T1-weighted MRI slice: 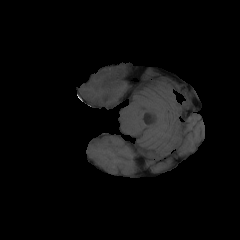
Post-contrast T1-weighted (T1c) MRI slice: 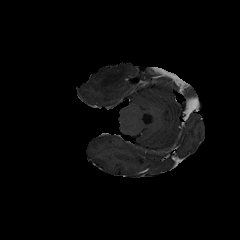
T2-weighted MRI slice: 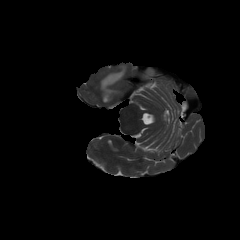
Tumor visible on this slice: yes